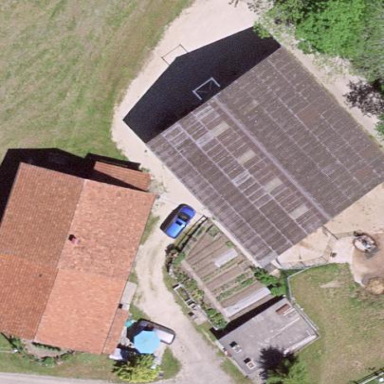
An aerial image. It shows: Farmyard area.